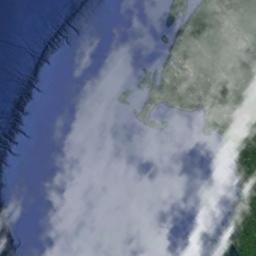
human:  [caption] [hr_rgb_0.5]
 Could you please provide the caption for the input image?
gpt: The stratus clouds are located above the sea and the land covered by dense vegetation while some ups and downs are on the ocean floor .

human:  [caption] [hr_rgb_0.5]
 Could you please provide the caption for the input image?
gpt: A thin cloud floats on the azure sea .

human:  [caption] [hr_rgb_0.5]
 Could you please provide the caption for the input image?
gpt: The white cloud is above green land and blue sea .

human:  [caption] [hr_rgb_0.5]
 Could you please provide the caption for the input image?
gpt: Large fluffy white clouds on green land and blue sea .

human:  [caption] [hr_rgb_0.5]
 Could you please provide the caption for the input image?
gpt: There are sparse white clouds over a sea shore .